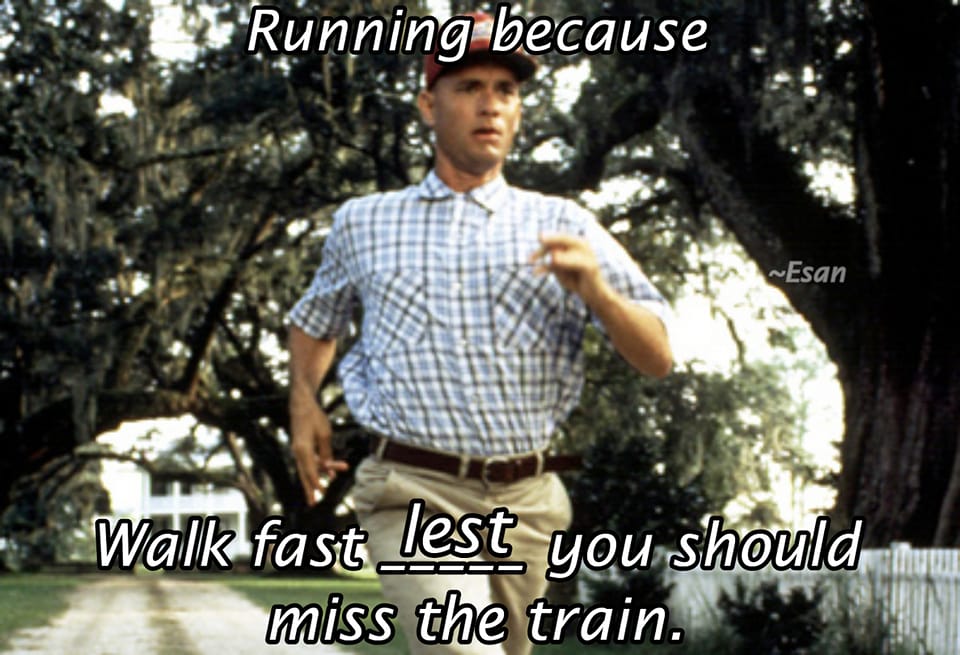
Caption: Running because   Walk fast lest you should miss the train.
Label: non-hate